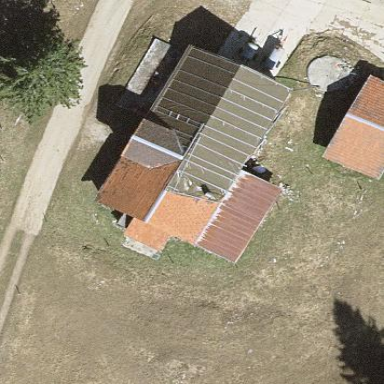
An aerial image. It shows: Farmyard area.